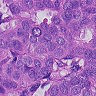
Metastatic tissue present: yes